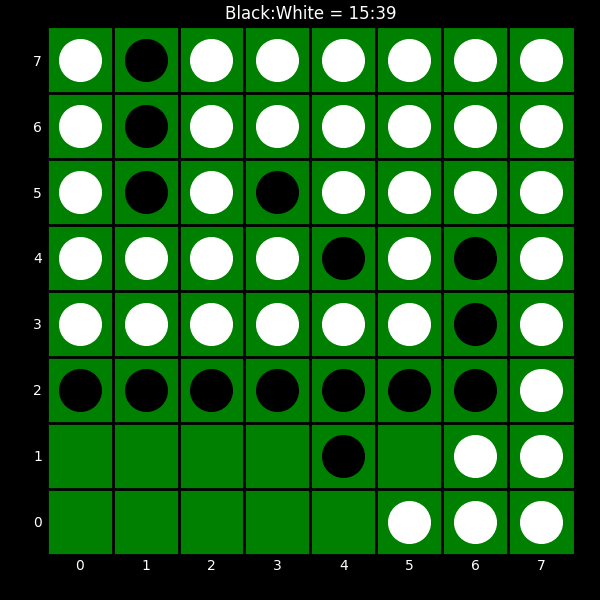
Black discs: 15
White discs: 39